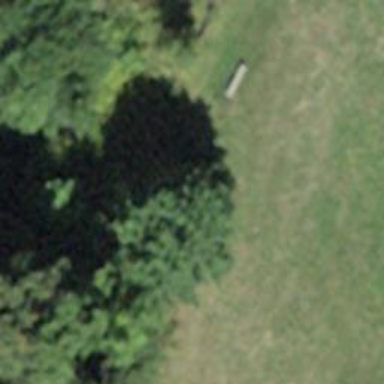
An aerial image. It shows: Bench for seating.